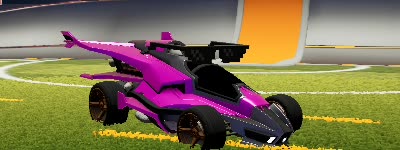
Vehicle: aftershock